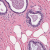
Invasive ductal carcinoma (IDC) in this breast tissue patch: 0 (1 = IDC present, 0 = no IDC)